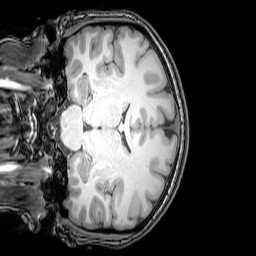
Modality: T1w
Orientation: coronal
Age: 25
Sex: female
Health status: healthy
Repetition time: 0.081 s
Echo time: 0.037 s